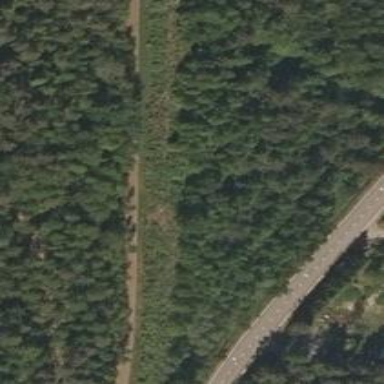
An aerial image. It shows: Abandoned railway track.